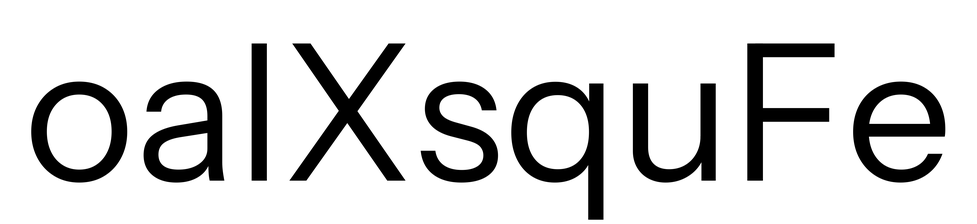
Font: InstrumentSans_Regular